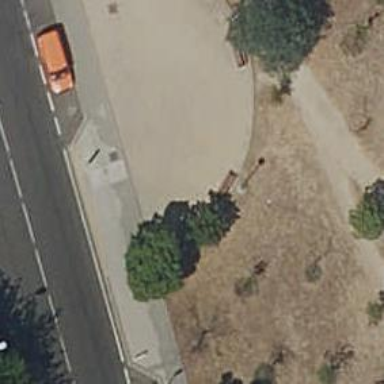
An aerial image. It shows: Bus stop with platform for public transport.